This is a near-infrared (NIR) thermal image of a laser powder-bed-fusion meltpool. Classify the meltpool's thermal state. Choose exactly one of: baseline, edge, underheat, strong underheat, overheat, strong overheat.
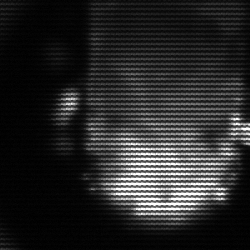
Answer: baseline